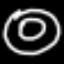
Label: donut